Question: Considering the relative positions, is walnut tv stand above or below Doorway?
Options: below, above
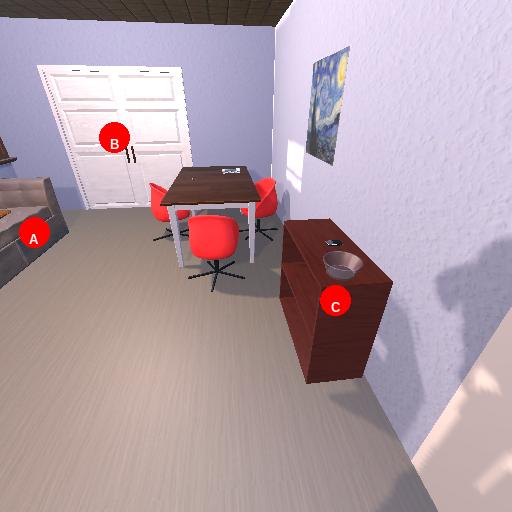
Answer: below